Field crop: maize
Growth stage: 2
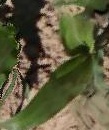
Species: maize